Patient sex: F
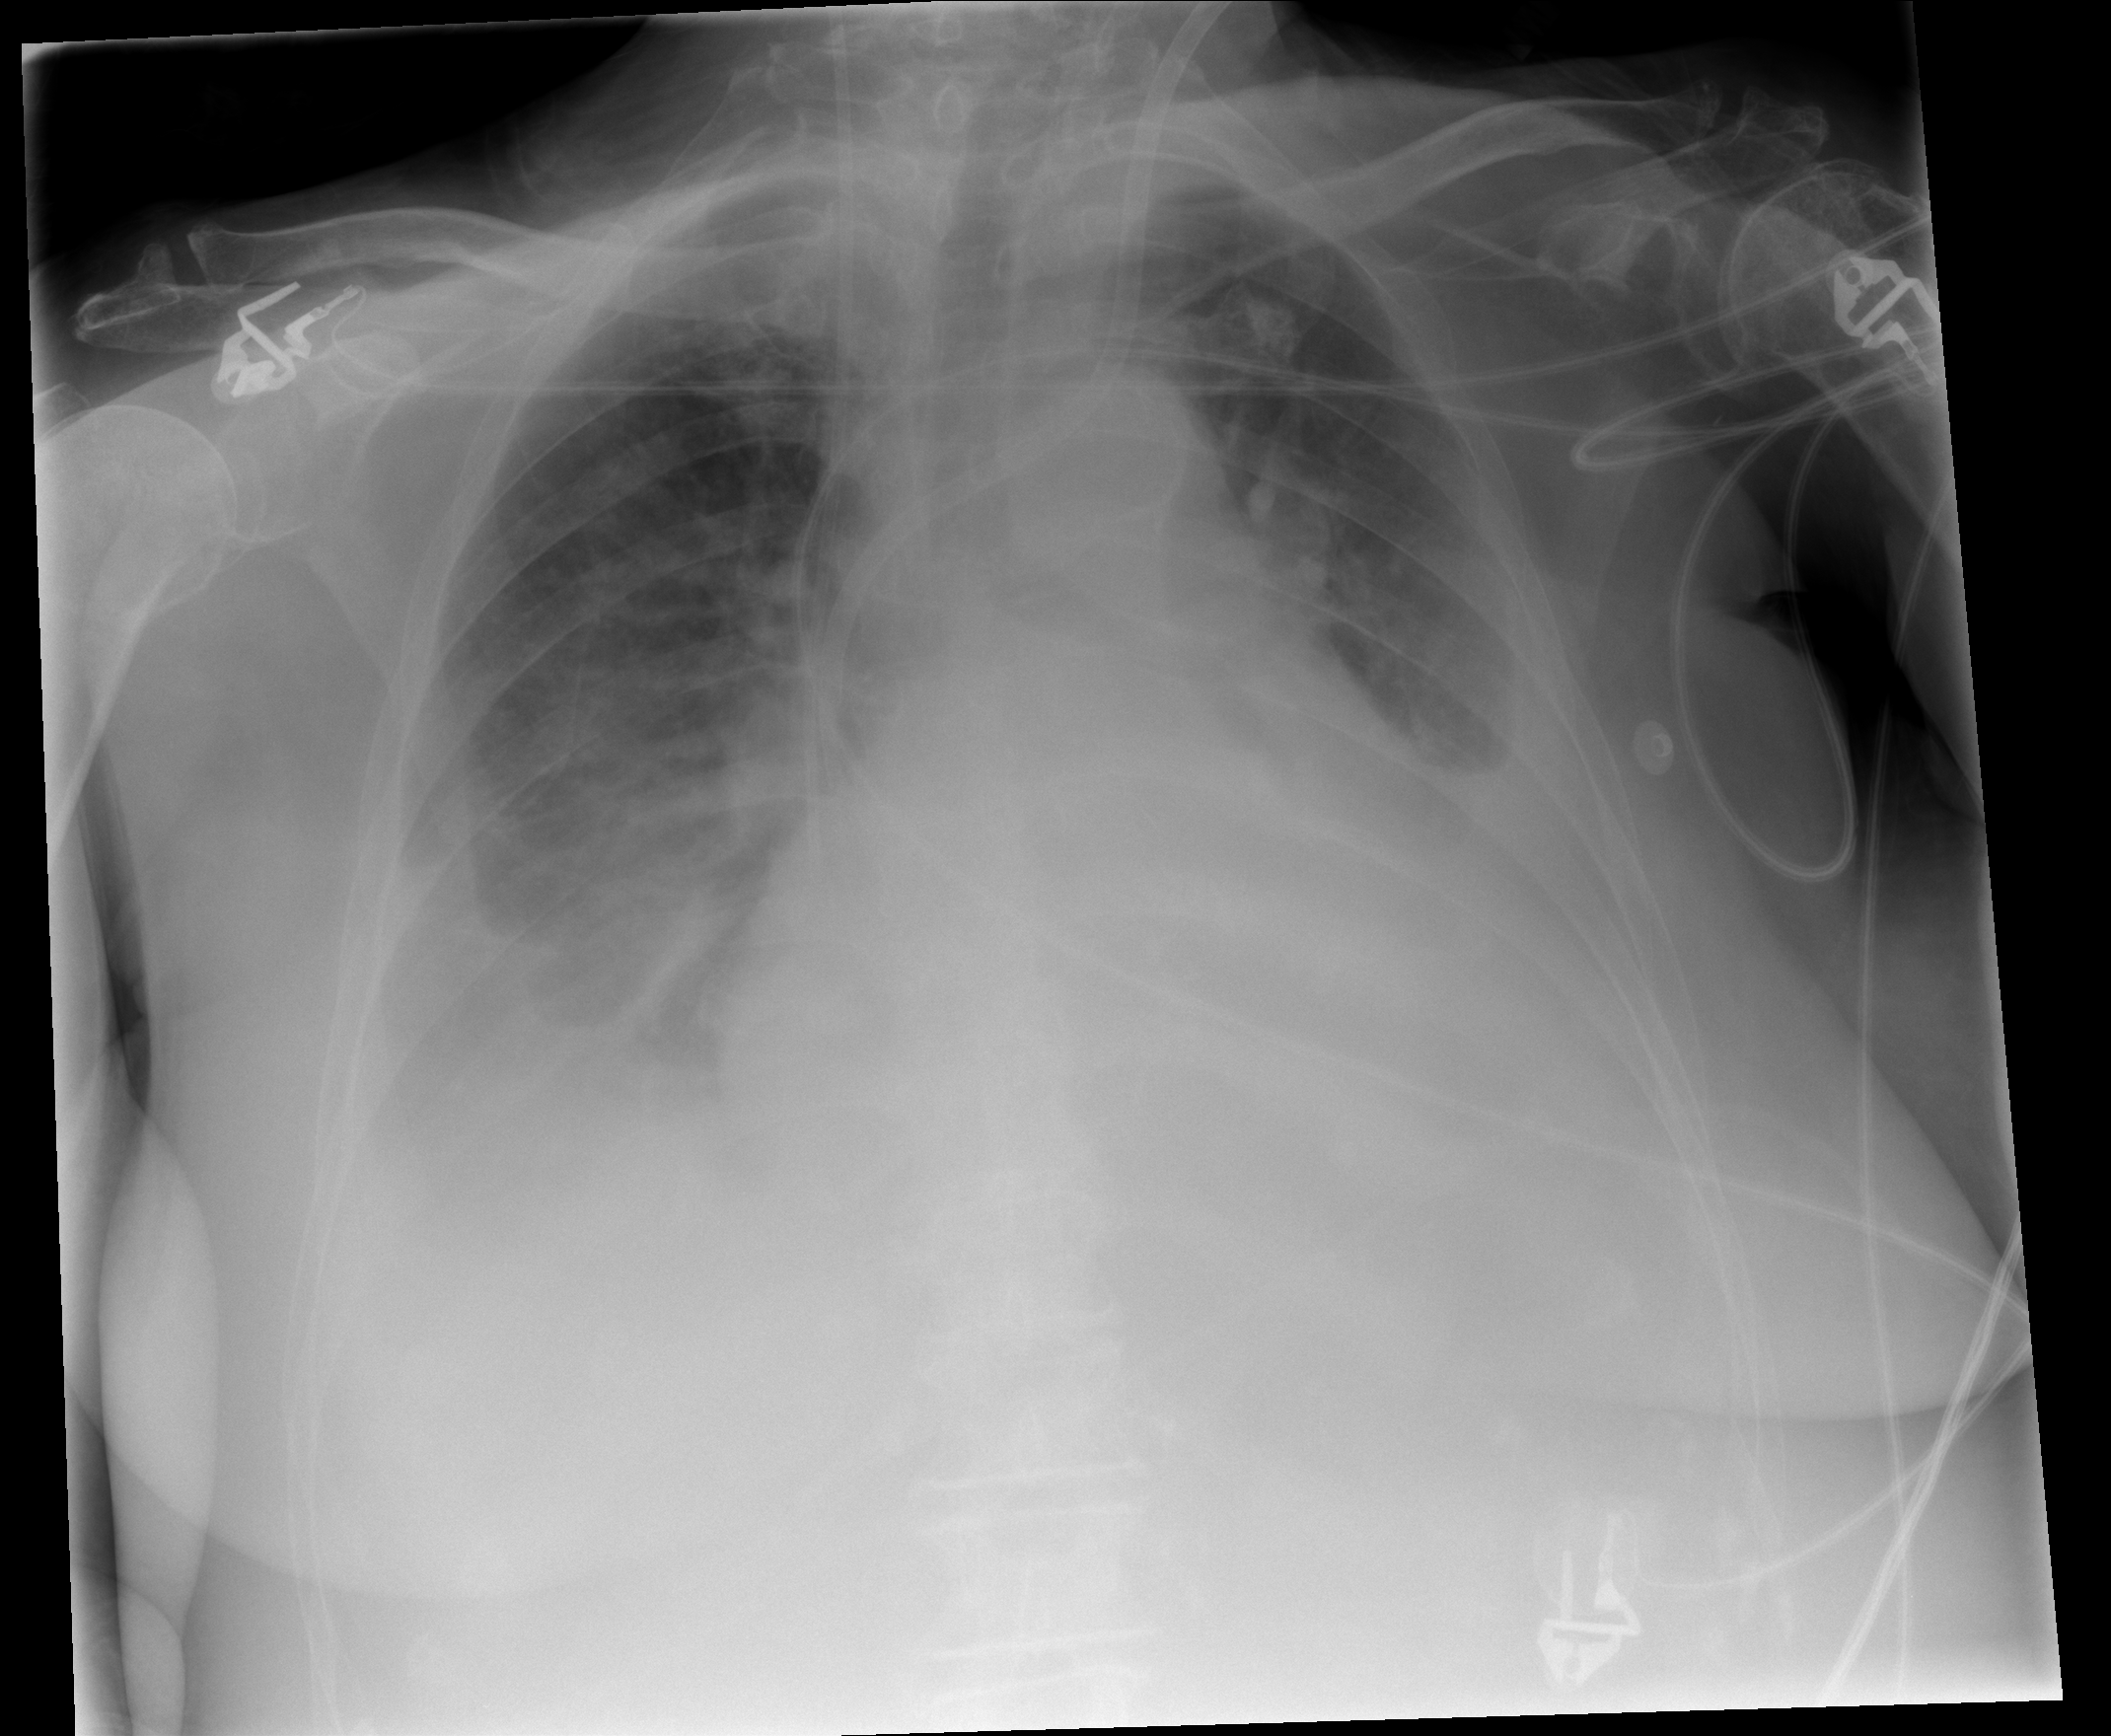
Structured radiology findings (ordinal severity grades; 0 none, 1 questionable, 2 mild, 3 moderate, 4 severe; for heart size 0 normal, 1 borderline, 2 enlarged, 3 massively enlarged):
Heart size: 3
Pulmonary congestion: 3
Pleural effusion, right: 3
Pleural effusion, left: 3
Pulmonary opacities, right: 2
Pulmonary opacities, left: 0
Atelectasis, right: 3
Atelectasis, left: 3